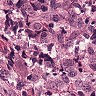
Metastatic tissue present: yes